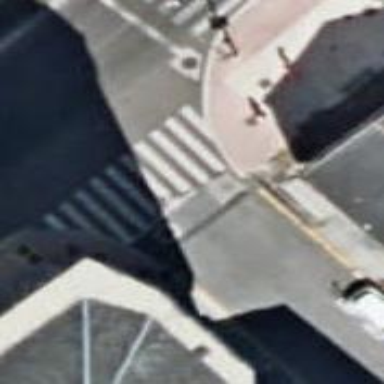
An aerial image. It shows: Uncontrolled road crossing.